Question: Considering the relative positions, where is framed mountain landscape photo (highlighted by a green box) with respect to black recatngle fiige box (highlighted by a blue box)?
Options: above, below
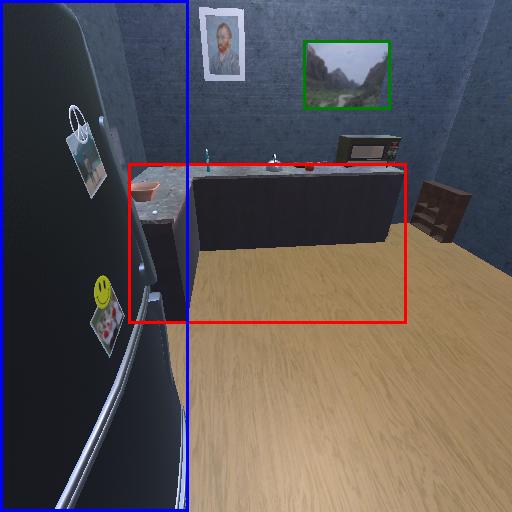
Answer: above